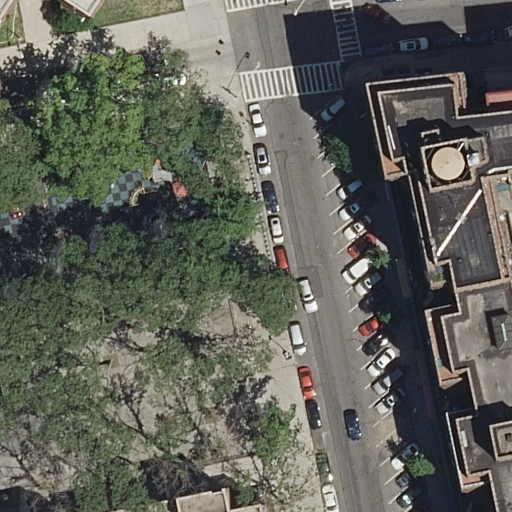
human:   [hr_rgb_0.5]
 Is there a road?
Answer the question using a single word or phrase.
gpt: yes

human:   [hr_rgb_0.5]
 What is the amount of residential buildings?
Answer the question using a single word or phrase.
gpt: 2

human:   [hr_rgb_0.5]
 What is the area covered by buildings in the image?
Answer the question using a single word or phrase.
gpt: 4483m2

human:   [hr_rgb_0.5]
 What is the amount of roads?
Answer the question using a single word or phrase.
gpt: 9

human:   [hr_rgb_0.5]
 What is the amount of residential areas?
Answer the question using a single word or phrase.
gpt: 2

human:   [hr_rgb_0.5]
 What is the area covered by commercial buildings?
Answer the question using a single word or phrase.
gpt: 0m2

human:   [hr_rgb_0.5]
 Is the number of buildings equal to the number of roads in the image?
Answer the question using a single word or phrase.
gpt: no

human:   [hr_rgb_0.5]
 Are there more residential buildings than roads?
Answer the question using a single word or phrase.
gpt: no

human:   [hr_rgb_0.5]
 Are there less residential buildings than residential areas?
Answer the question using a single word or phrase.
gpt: no

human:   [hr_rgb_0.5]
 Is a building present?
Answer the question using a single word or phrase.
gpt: yes

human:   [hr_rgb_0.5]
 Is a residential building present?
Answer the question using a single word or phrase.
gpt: yes

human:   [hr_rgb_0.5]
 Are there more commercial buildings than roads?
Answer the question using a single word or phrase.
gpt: no

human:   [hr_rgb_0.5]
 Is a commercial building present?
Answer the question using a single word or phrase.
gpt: no

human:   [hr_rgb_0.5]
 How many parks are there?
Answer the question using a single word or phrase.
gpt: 1

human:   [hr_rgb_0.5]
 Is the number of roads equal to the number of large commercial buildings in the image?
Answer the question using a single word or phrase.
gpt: no

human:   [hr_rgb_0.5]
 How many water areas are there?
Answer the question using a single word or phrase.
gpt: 0

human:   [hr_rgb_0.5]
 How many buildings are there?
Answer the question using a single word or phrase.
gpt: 3

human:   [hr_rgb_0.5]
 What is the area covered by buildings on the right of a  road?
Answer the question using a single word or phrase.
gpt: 3741m2

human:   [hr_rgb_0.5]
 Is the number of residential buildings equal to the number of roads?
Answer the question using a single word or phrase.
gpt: no

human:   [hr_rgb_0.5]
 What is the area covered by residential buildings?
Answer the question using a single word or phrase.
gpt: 4428m2

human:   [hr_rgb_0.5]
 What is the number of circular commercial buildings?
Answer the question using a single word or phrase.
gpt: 0

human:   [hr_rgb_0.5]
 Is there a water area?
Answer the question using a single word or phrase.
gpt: no

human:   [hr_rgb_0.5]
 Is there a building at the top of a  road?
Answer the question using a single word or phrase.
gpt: yes

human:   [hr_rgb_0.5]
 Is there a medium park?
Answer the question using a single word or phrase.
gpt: no

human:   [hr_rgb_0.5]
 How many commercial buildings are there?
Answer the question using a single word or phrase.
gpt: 0

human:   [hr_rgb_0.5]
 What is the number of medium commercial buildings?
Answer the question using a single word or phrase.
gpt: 0

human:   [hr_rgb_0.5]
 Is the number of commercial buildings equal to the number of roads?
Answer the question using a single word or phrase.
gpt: no

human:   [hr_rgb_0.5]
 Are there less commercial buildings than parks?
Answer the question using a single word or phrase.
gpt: yes

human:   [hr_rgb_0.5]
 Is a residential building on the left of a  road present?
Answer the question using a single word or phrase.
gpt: yes

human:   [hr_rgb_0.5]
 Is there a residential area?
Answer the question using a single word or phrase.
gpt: yes

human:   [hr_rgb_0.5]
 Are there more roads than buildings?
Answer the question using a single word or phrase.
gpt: yes

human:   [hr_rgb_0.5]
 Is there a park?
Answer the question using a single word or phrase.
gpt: yes

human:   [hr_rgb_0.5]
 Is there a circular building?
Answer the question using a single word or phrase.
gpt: no

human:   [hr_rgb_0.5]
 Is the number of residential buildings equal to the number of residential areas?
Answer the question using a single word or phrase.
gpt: yes

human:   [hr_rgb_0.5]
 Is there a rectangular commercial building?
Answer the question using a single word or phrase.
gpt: no

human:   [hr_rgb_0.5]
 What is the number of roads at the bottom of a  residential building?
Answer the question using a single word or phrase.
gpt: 9

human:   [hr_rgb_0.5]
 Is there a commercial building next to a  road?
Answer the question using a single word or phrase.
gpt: no

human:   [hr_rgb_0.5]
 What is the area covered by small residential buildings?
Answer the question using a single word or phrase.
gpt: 0m2

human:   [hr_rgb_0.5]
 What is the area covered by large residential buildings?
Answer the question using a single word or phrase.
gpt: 4428m2

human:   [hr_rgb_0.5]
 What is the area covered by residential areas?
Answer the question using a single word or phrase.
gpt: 12298m2

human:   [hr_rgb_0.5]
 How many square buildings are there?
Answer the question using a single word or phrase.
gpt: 0

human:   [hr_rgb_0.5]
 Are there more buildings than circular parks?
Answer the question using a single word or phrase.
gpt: yes

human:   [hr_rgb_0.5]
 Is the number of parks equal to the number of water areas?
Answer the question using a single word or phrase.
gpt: no

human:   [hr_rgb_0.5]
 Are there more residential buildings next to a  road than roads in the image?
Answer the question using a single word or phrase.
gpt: no

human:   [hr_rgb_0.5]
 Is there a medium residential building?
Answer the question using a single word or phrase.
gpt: no

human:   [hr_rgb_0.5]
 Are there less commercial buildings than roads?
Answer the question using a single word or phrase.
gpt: yes

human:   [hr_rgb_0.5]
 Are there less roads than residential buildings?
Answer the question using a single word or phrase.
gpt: no

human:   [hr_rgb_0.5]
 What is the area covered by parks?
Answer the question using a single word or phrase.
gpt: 3554m2

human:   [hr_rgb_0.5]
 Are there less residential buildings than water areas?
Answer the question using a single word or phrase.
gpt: no

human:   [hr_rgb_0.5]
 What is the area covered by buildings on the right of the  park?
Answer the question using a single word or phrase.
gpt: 3686m2

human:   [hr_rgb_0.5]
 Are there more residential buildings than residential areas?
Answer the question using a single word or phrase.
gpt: no

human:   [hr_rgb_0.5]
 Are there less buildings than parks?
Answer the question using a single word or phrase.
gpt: no

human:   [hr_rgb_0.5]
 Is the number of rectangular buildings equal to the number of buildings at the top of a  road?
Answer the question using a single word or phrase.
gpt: yes

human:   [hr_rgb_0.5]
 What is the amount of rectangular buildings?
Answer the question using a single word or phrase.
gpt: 1

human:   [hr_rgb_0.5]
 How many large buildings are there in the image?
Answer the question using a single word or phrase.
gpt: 2

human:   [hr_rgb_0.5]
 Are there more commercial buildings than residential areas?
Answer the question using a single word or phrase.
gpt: no

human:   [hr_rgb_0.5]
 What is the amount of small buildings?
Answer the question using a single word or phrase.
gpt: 1

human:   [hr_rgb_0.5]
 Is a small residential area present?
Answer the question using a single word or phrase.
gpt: no

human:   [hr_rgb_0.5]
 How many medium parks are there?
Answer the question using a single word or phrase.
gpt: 0

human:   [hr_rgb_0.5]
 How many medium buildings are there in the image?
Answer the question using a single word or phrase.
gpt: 0

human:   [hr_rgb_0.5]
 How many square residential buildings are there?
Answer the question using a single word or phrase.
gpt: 0

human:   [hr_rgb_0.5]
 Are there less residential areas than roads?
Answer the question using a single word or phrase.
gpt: yes

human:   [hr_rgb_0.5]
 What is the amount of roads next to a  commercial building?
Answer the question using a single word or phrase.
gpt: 0

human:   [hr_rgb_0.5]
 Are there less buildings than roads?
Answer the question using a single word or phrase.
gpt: yes